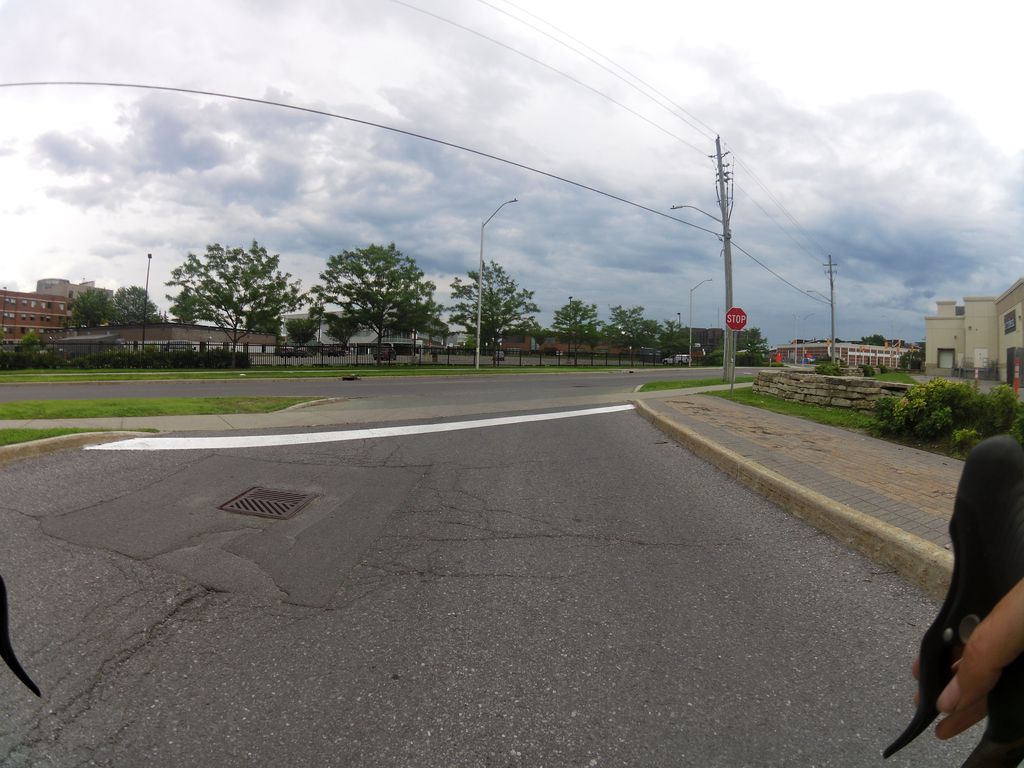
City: ottawa-gatineau